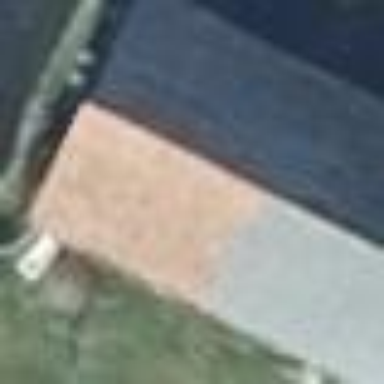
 where the roof is oriented along the structure."